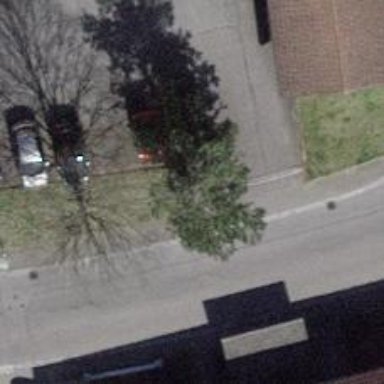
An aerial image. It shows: Evergreen tree with lush leaves.